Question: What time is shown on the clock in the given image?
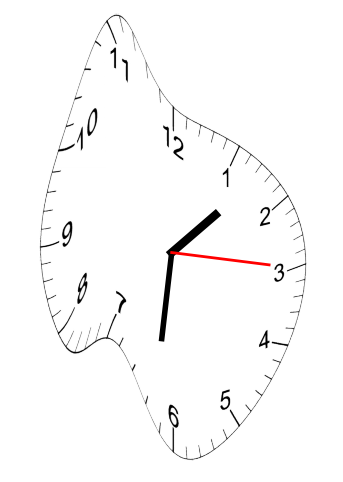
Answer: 01:31:15